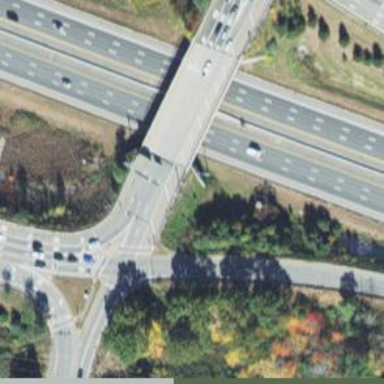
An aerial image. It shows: Primary highway with asphalt surface. The junction is circular.